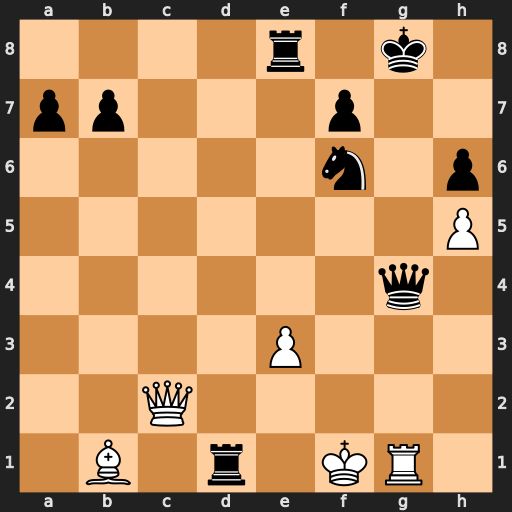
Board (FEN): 4r1k1/pp3p2/5n1p/7P/6q1/4P3/2Q5/1B1r1KR1
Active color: w
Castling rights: -
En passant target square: -
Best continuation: Qxd1 Qxg1+ Kxg1